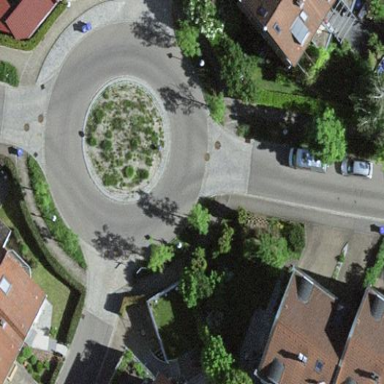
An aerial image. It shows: Circular junction on residential road.